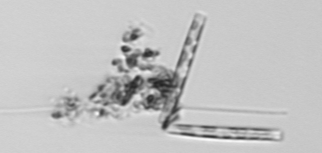
Label: Thalassionema